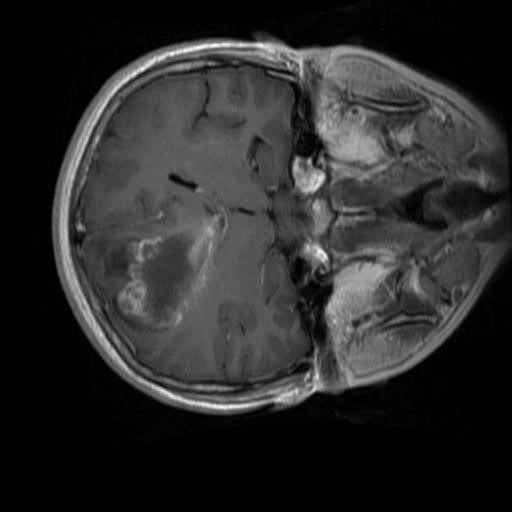
Label: brain_glioma